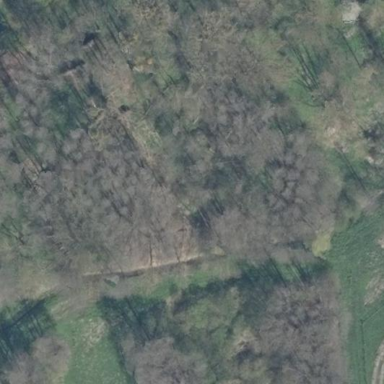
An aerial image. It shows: Forest area.